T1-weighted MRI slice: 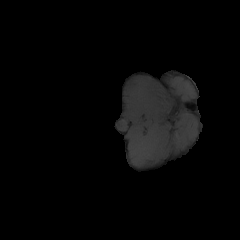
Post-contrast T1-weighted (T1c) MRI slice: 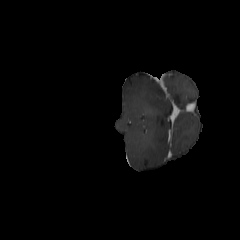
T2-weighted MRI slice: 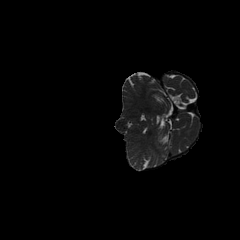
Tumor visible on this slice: no